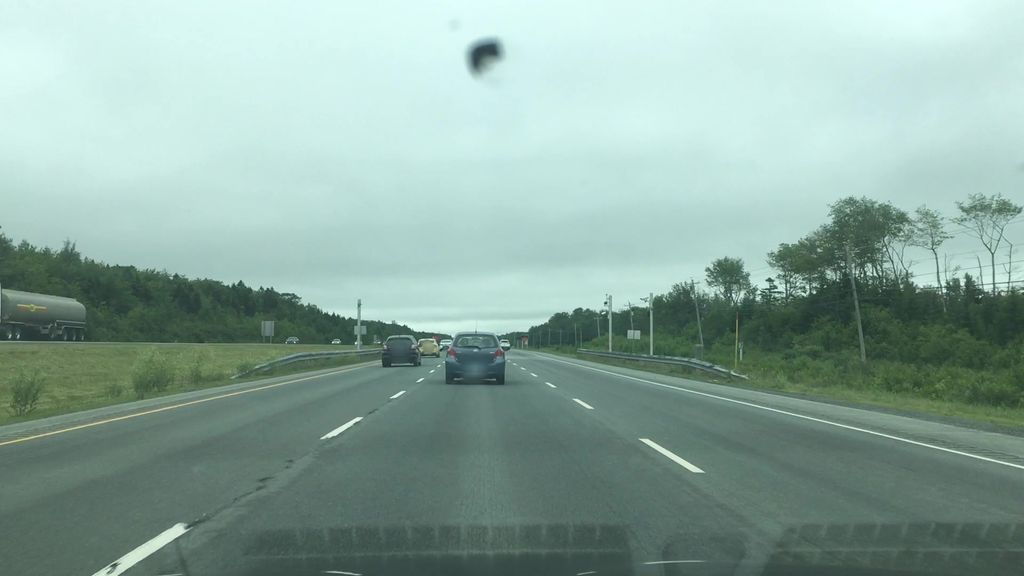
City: halifax